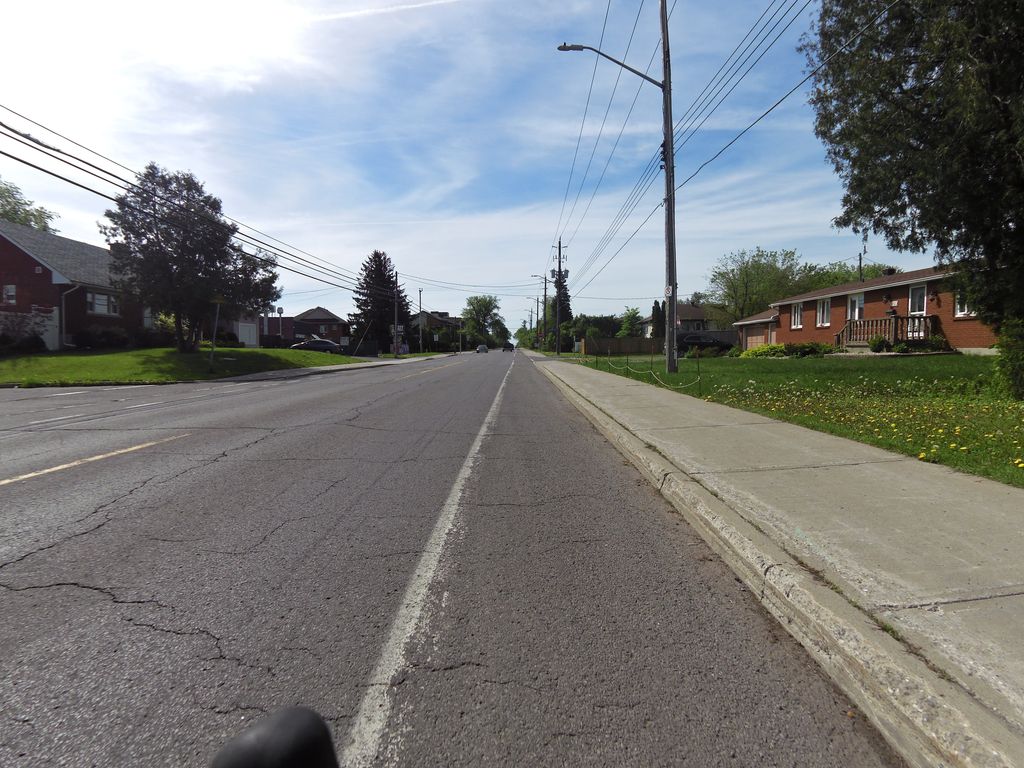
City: ottawa-gatineau